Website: walmart
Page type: billing-address
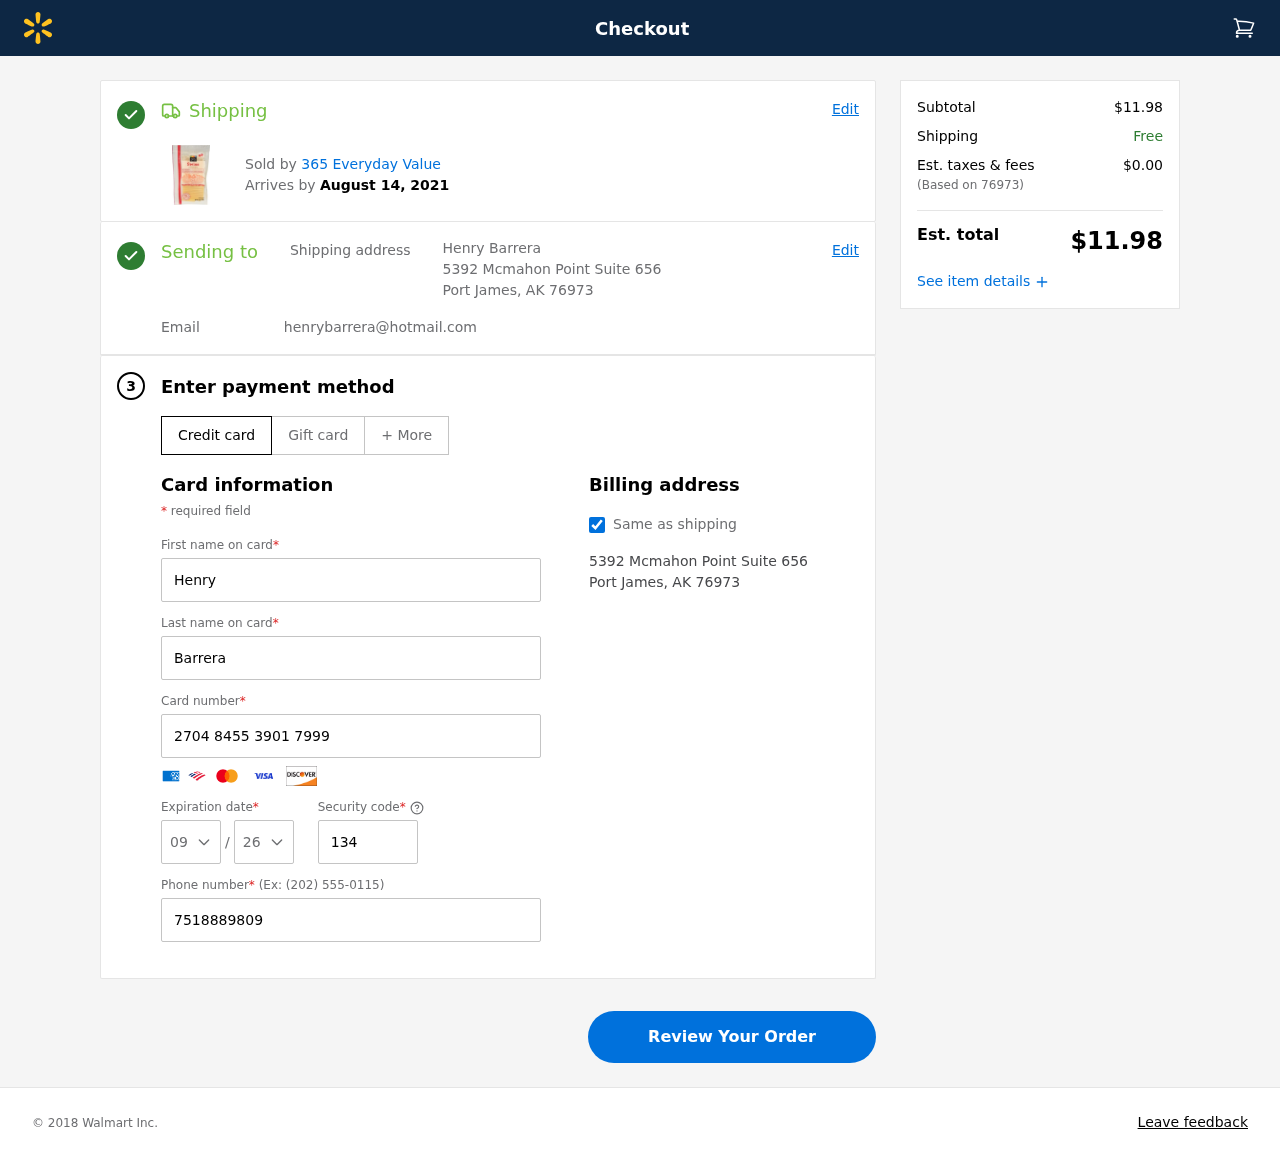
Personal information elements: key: PII_CARD_CVV
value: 134
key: PII_CARD_EXPIRY_MONTH
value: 09
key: PII_CARD_EXPIRY_YEAR
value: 26
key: PII_CARD_NUMBER
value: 2704 8455 3901 7999
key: PII_CITY_STATE_ZIP
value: Port James, AK 76973
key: PII_EMAIL
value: henrybarrera@hotmail.com
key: PII_FIRSTNAME
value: Henry
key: PII_FULLNAME
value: Henry Barrera
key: PII_LASTNAME
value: Barrera
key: PII_PHONE
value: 7518889809
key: PII_POSTCODE
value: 76973
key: PII_STREET
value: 5392 Mcmahon Point Suite 656
Product elements: key: PRODUCT1_BRAND
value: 365 Everyday Value
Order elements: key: ORDER_DELIVERY_DATE
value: August 14, 2021
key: ORDER_SUBTOTAL
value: $11.98
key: ORDER_TAX
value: $0.00
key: ORDER_TOTAL
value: $11.98